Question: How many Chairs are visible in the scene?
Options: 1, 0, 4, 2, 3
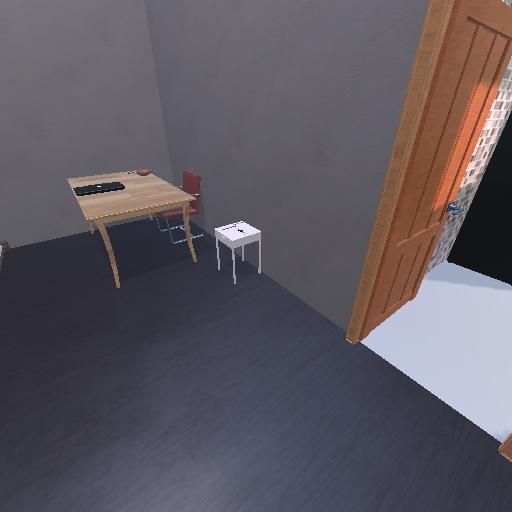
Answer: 1